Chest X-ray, AP view. Patient: 40 years old, sex M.
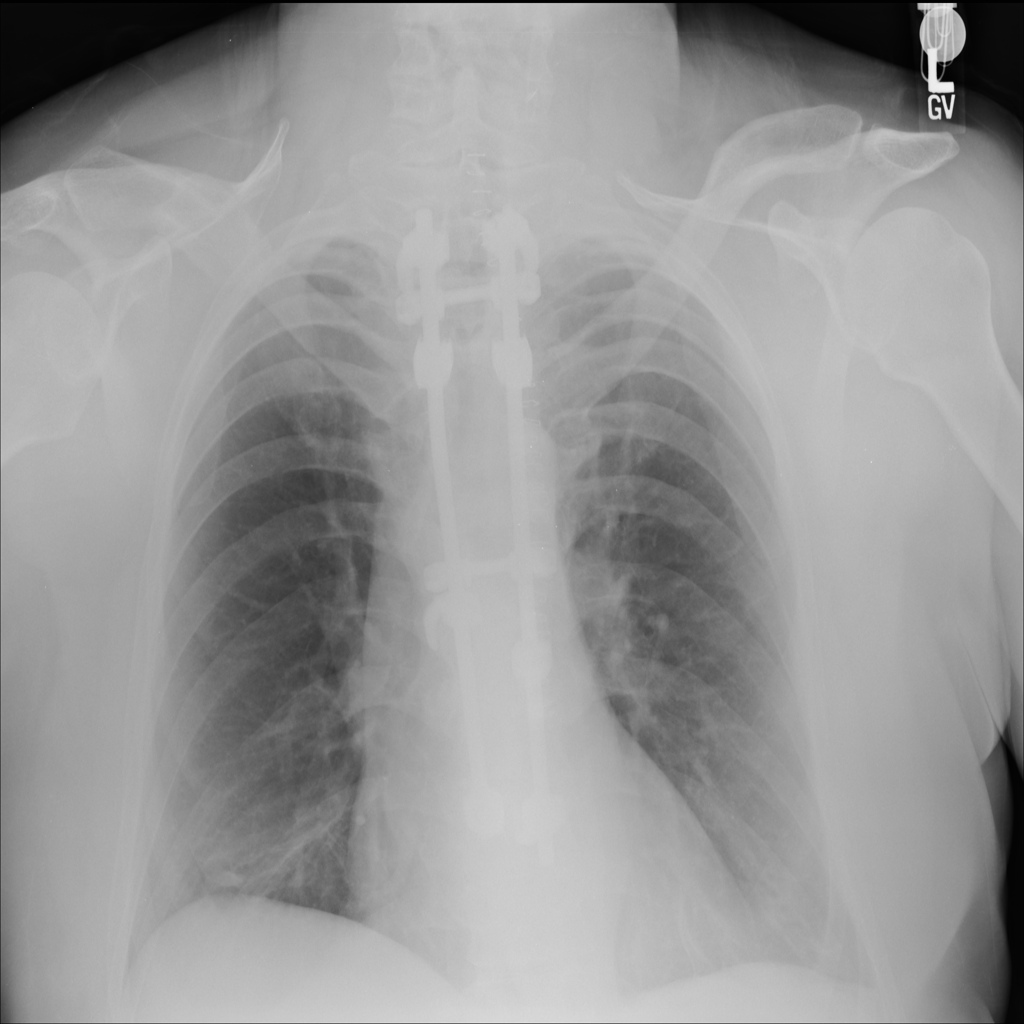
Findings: No Finding